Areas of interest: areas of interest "Park and greenspace"
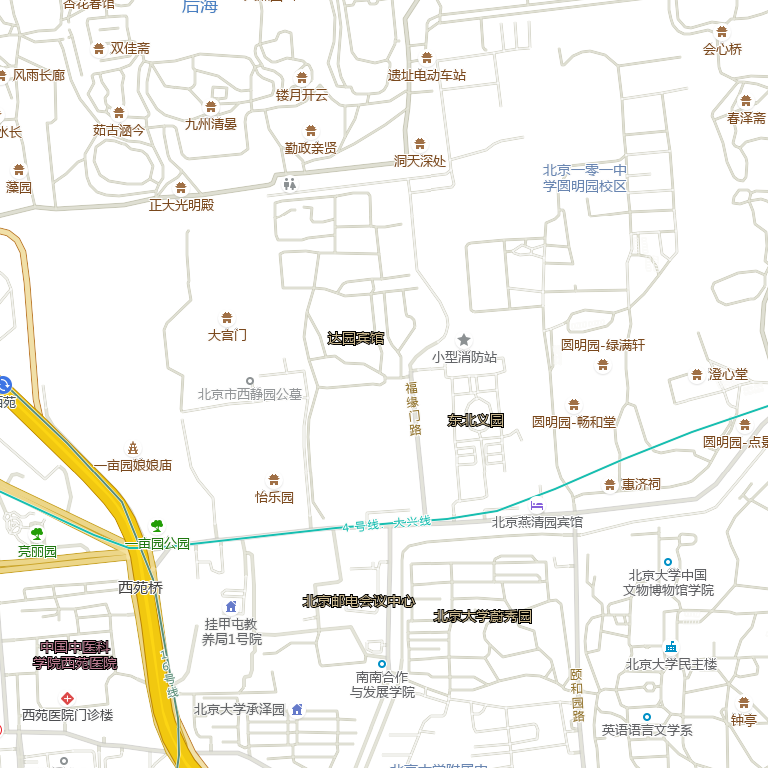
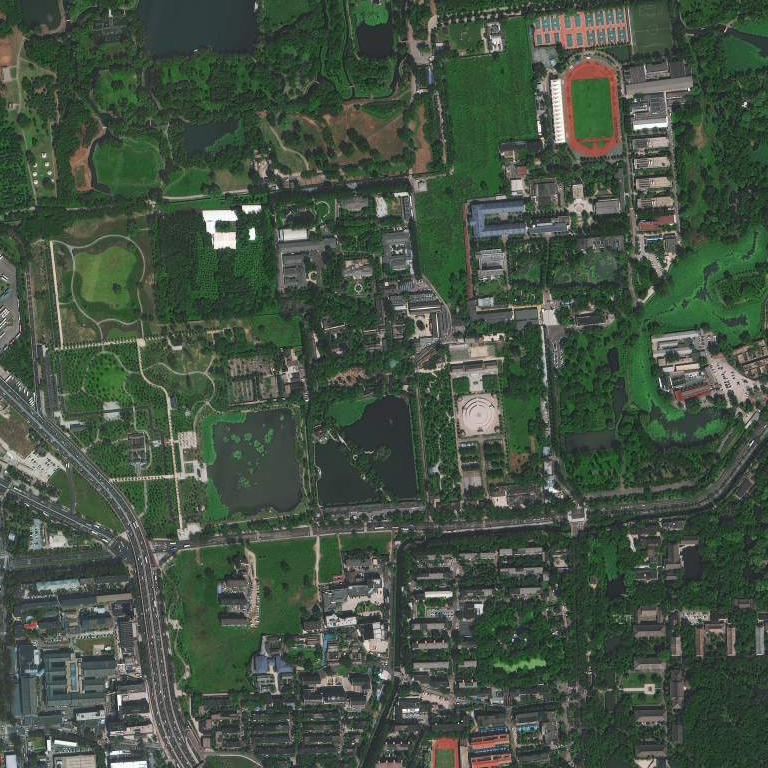